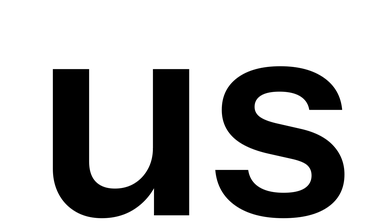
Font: InstrumentSans_SemiBold